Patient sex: M
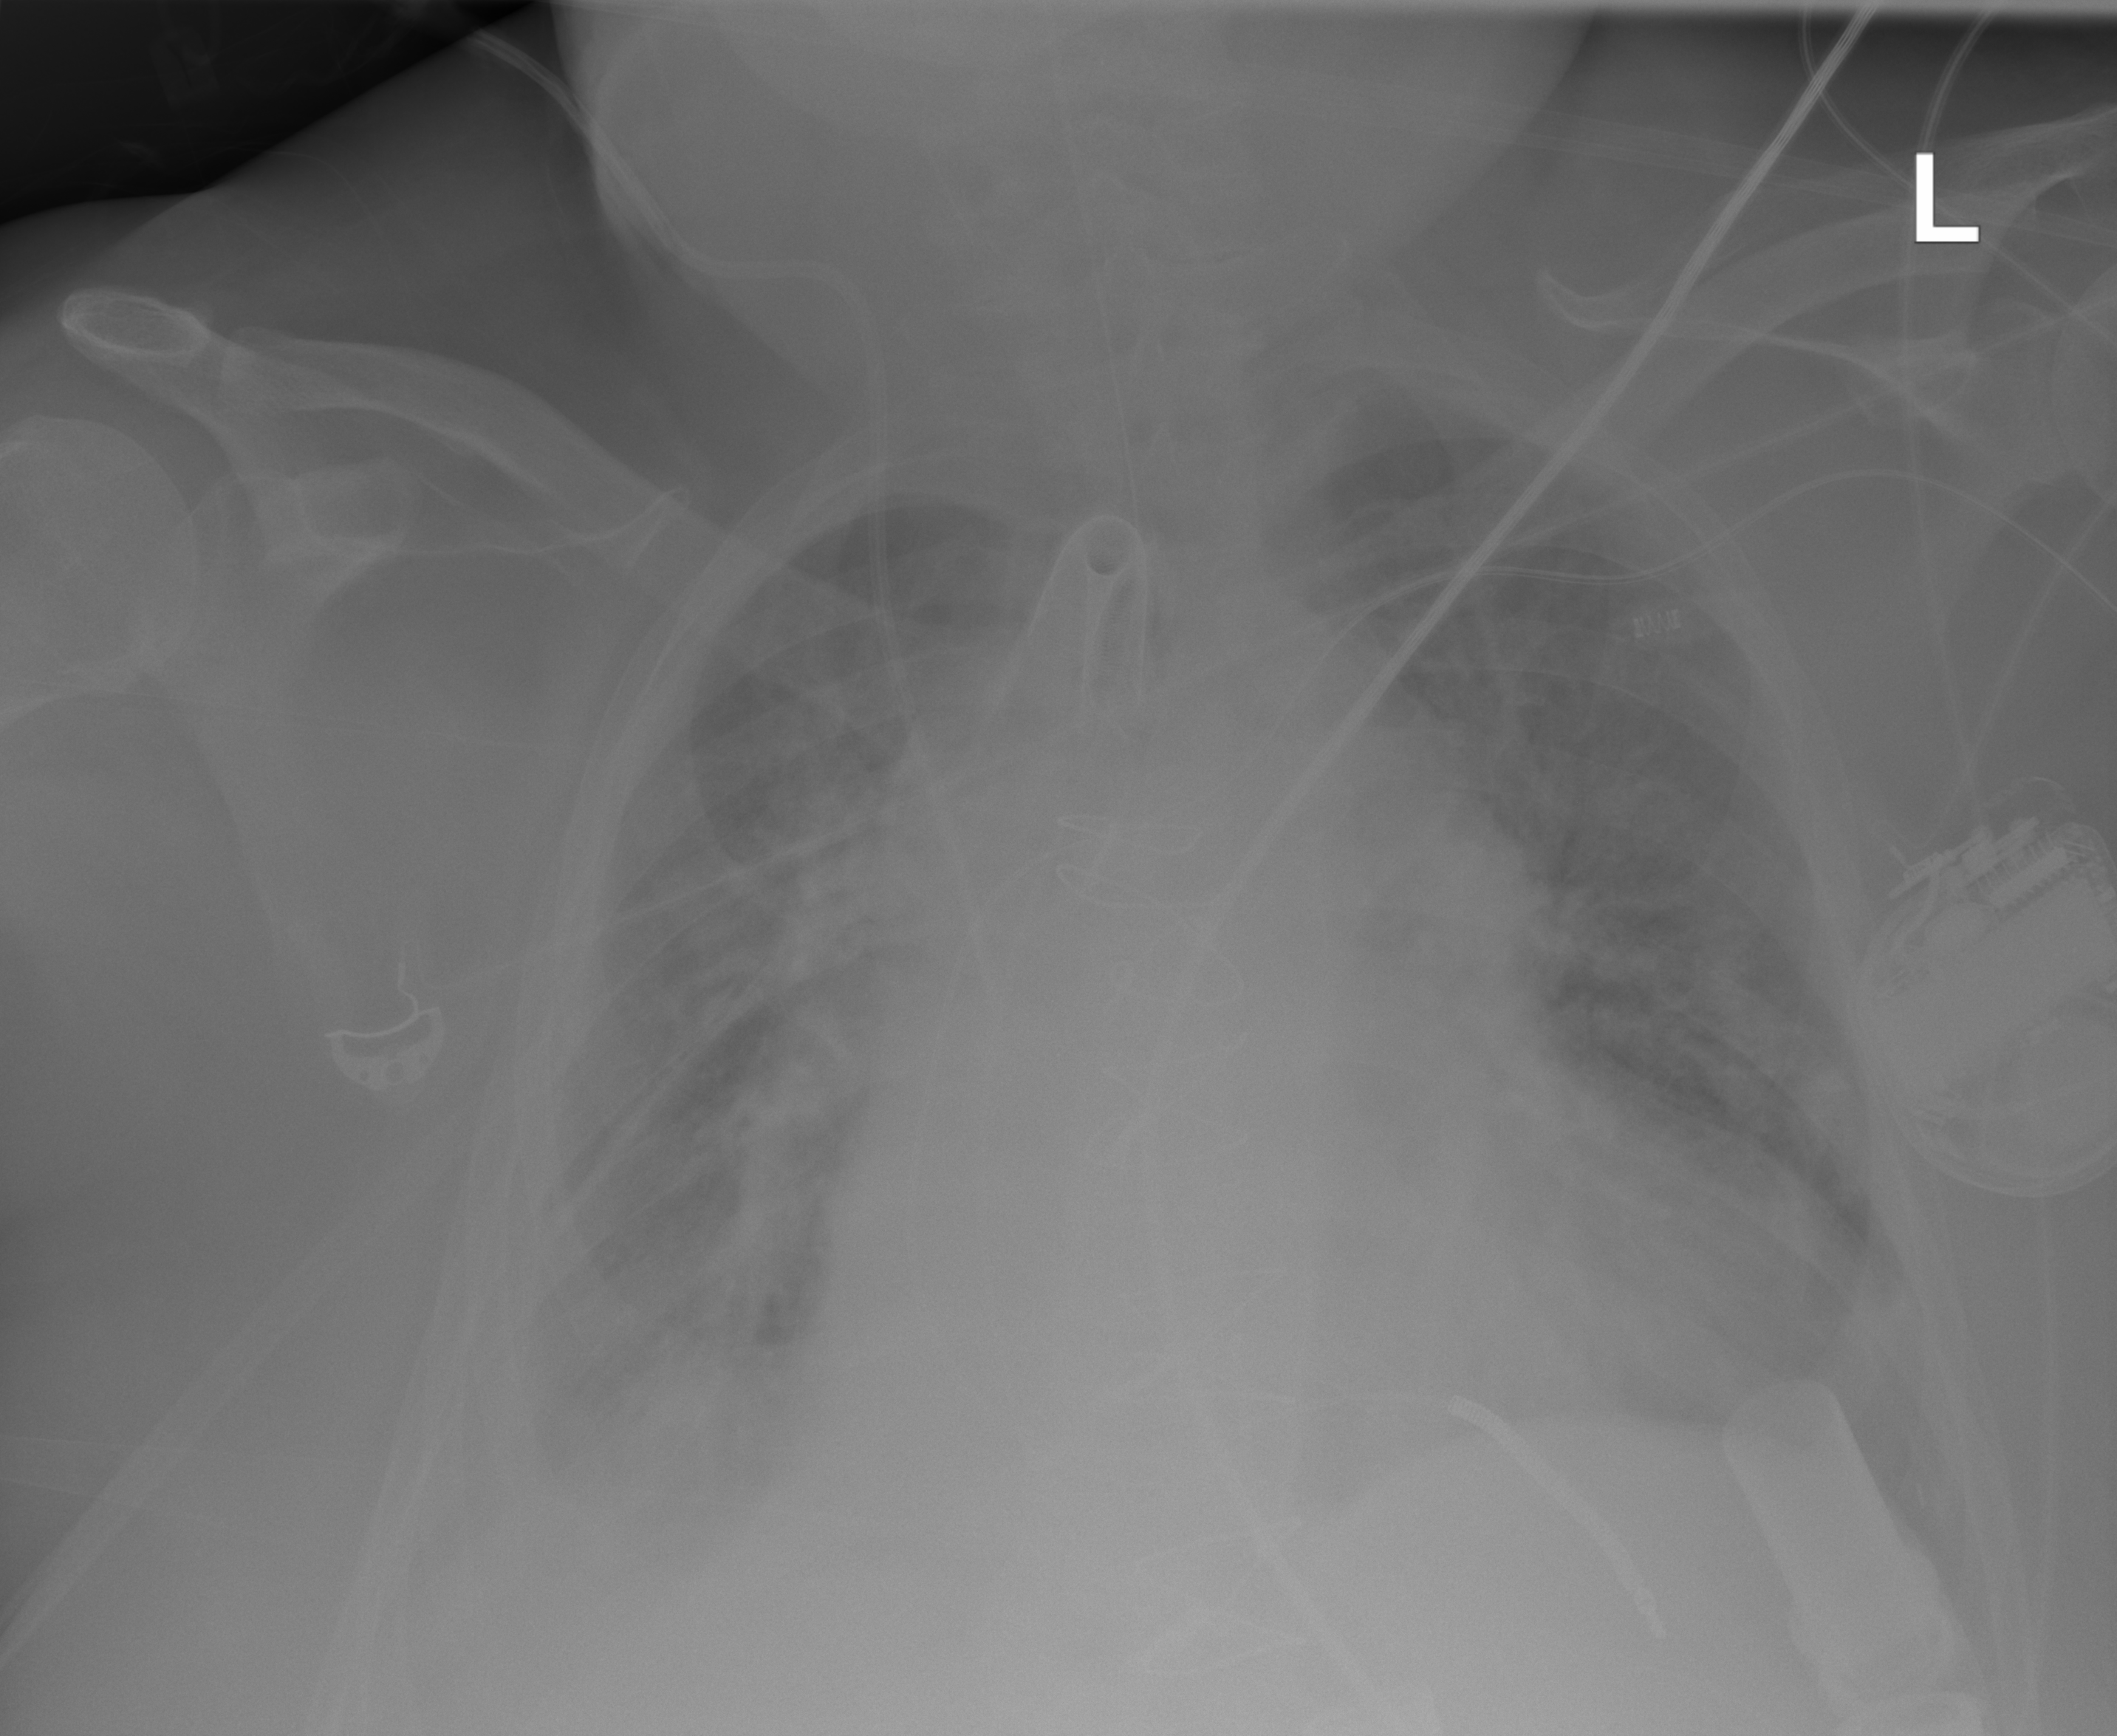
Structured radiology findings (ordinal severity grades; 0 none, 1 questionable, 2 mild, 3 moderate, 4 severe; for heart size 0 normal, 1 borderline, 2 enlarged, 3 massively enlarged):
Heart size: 2
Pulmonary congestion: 3
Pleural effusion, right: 2
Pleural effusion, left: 0
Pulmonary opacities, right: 2
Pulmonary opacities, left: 2
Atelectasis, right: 2
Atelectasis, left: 2